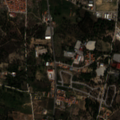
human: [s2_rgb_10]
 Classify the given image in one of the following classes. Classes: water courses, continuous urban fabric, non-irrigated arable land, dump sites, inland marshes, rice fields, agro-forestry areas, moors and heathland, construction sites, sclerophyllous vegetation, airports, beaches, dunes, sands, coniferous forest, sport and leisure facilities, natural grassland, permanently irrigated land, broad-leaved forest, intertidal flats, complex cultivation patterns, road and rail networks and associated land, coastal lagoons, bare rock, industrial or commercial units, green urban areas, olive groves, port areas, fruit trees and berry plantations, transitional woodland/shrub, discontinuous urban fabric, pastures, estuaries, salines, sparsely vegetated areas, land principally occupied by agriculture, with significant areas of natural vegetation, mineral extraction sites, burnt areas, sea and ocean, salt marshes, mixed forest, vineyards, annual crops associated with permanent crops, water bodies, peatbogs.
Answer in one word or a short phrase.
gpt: discontinuous urban fabric, annual crops associated with permanent crops, broad-leaved forest, mixed forest, transitional woodland/shrub